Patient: sex M, age 31
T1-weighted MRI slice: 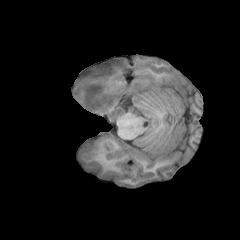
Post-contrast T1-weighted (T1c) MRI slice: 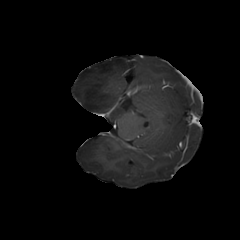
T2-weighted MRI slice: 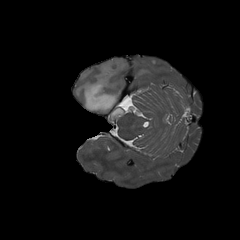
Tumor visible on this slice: yes
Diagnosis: Astrocytoma, IDH-mutant
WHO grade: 3